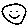
Label: smiley face